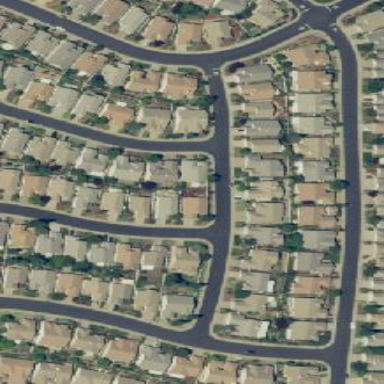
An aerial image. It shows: Residential area with detached houses.